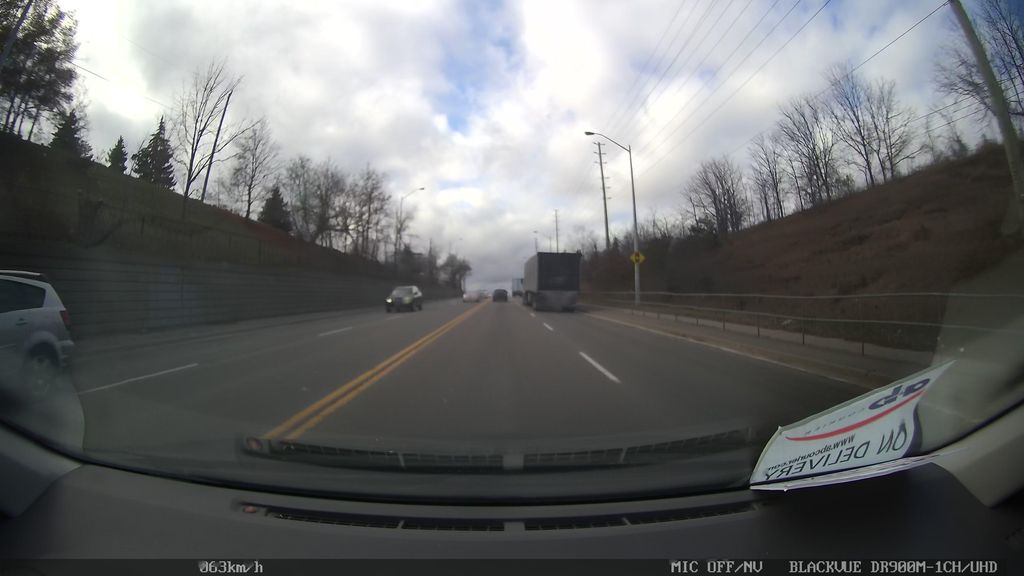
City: toronto